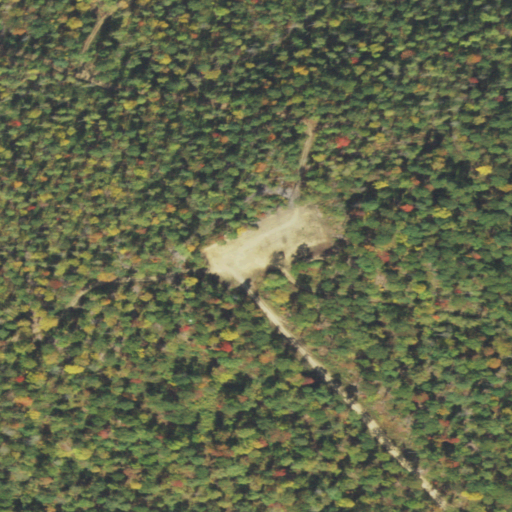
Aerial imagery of ridge(s) in Pennsylvania named Sand Ridge containing deciduous forest and grassland